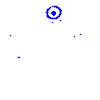
Particle: electron